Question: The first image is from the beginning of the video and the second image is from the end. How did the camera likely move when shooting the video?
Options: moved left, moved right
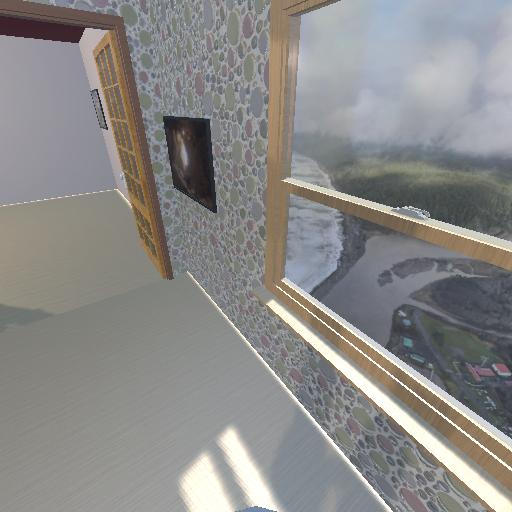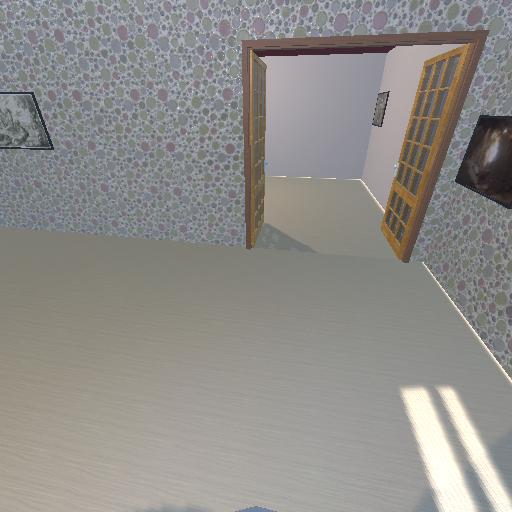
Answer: moved left